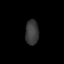
Tissue: skin
Cell type: Fibroblasts
Senescence score: 0.741
Nuclear area (px): 321
Mean DAPI intensity: 58.399